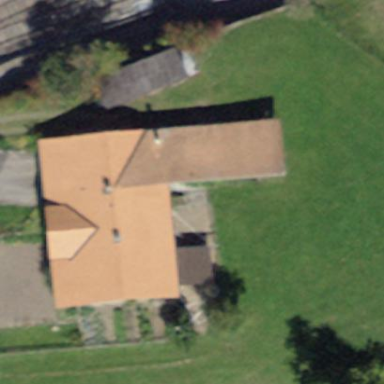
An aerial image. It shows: Farm building.